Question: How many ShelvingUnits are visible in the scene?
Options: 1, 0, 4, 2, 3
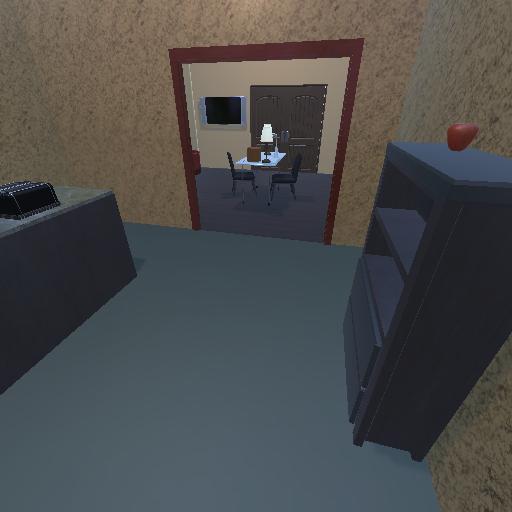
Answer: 1